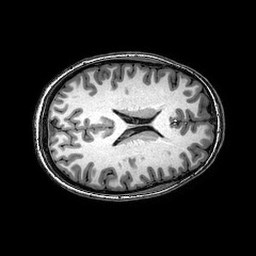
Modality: T1w
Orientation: axial
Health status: healthy
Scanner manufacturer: philips
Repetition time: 0.008147 s
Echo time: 0.00374 s